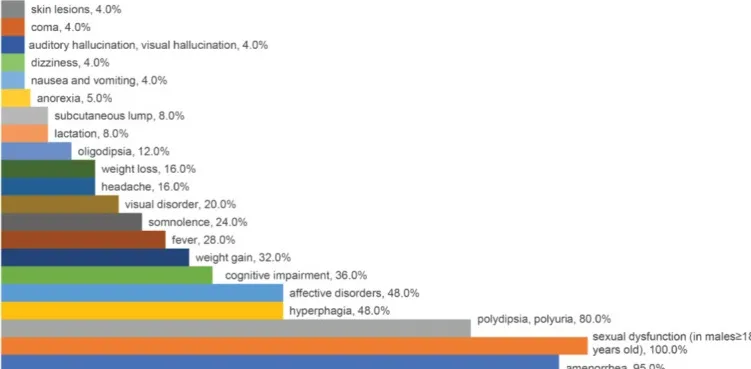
A summary of the prevalence of different symptoms. The prevalence of all the symptoms.
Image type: chart (chart)